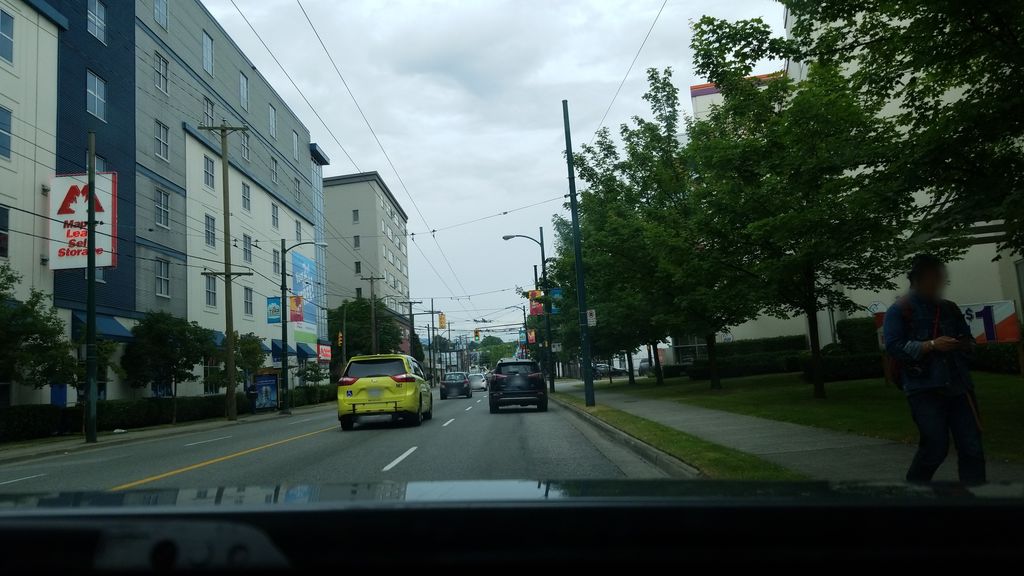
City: vancouver